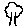
Label: tree